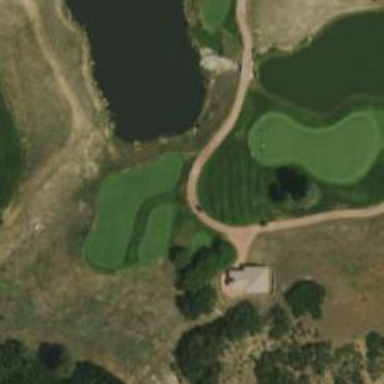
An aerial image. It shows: Path for both roads and golfers.